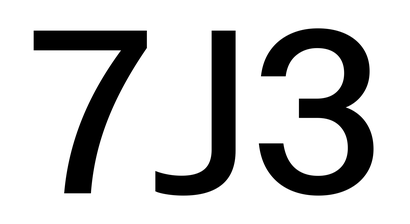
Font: InstrumentSans_Medium